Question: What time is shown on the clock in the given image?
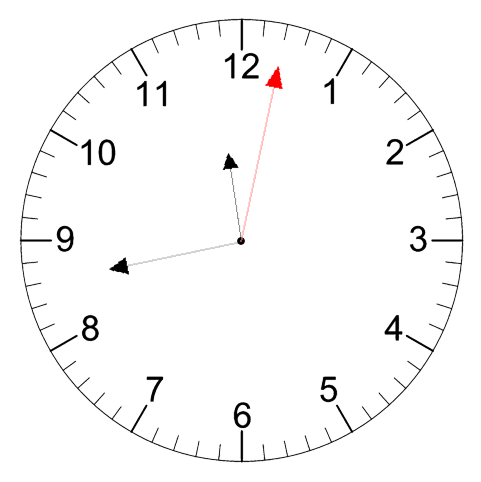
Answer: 11:43:02